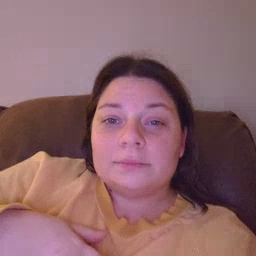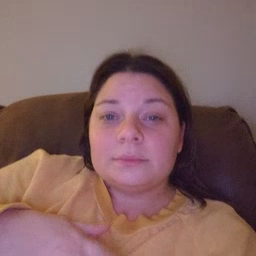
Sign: all